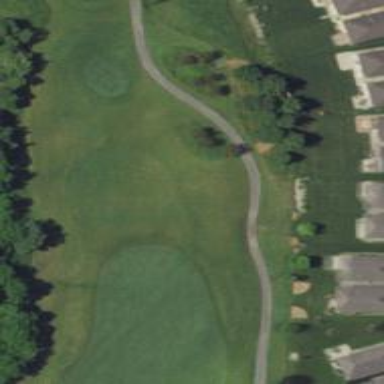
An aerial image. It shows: Service road used as golf cart path.